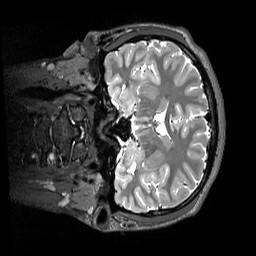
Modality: T2w
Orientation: coronal
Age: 21
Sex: male
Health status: healthy
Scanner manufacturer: siemens
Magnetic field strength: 3 T
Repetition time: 3.2 s
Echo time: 0.412 s